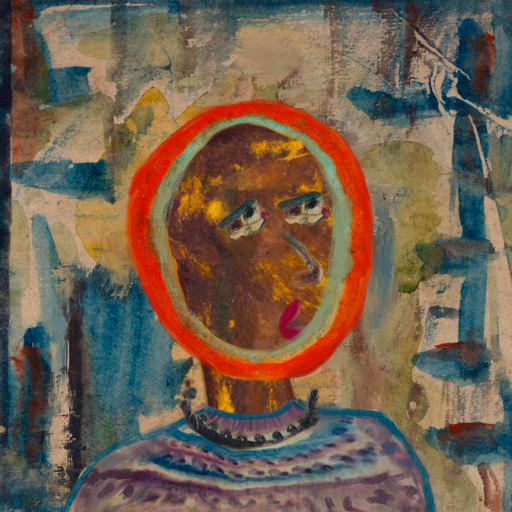
Background: Orphan, Head And Neck Side: Comrade, Face Side: Pipe, Bust: HillGirl, Hair Side: Sisters, Head Accessory: Blank, Second Necklace: Blank, Necklace: Childish, Baby: Blank